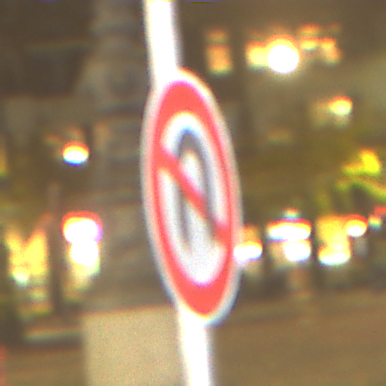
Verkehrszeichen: VerbotWenden
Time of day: Night
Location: Outdoor (Urban)
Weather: Clear
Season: NotSpecified
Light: Artificial